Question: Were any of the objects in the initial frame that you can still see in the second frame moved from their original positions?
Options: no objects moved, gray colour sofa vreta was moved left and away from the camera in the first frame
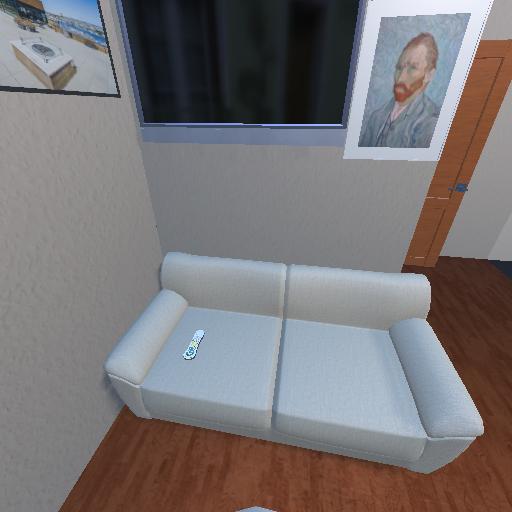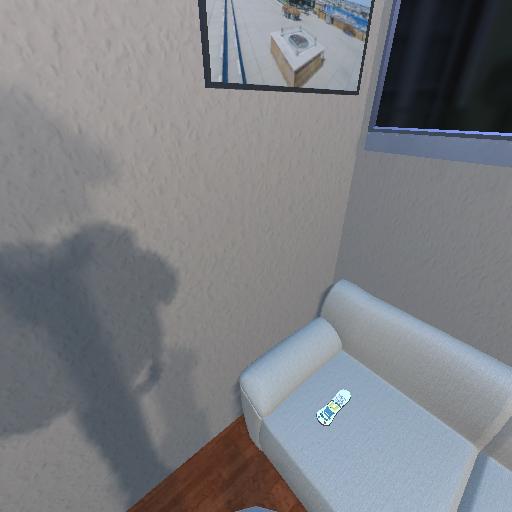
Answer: no objects moved